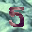
Label: 5